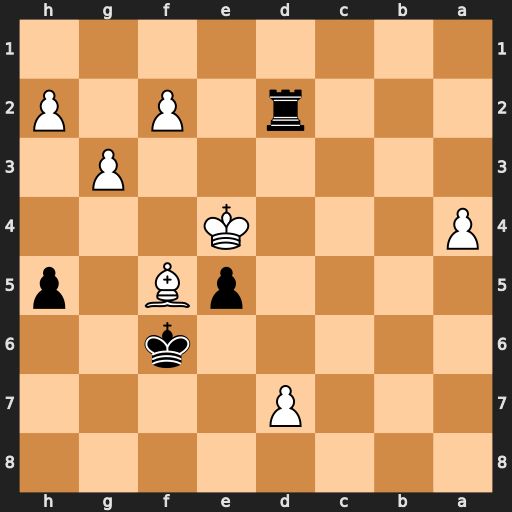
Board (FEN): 8/3P4/5k2/4pB1p/P3K3/6P1/3r1P1P/8
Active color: b
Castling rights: -
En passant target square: -
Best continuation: Rd4+ Ke3 Kxf5